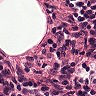
Metastatic tissue present: no